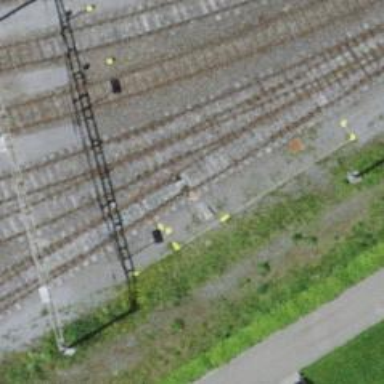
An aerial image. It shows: Railway switch.